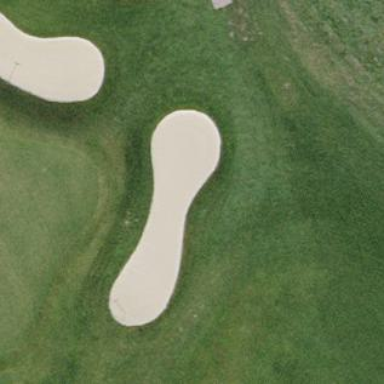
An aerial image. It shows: Sand bunker on golf course.